Current action and preconditions to check: trajectory_clear

Your task: For each precondition in the list above, predict whether it will hold at this action.

Consider the current scene as observed from the mobile robot's camera, and analyze the predicted future states of all dynamic agents (e.g., people, animals, vehicles, or any moving entities) within the NEXT SECOND.

IMPORTANT: Only answer "very likely" if you are absolutely certain—based on strong, clear evidence—that a dynamic agent will violate the precondition in the predicted future state. Do NOT answer "very likely" for unlikely, ambiguous, or low-probability risks.

Ask yourself for each precondition: Is there a high probability, with clear and convincing evidence, that the predicted future states of any dynamic agent will interfere with the predicted future state of the currently executing action within the NEXT SECOND, causing that precondition to fail?

Assess the risk level based on these predictions. Use "likely" or "very likely" if motions create a clear risk of interference.

Use "neutral" or "improbable" if agents are nearby but their predicted paths are clearly diverging or non-conflicting.

Failure Risk Categories: "very improbable", "improbable", "neutral", "likely", "very likely"

Answer Format: Output ONLY the probability_of_failure value from these categories: "very improbable", "improbable", "neutral", "likely", "very likely"

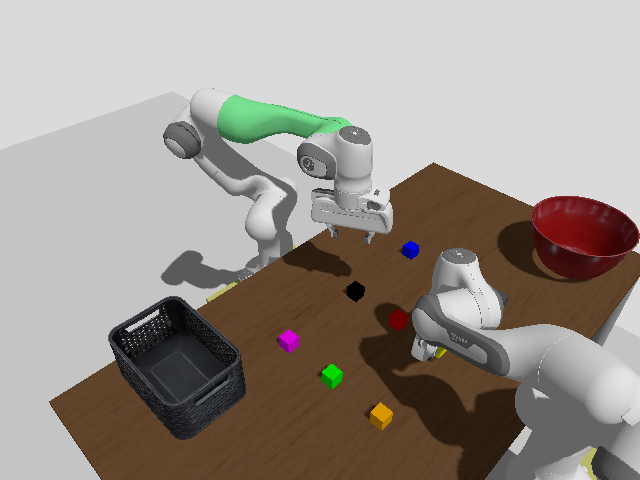

Answer: improbable